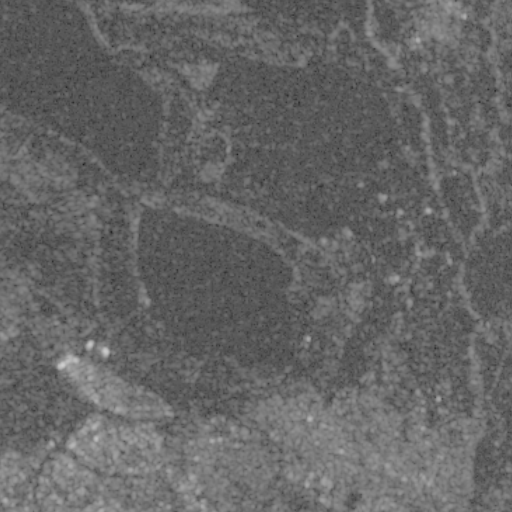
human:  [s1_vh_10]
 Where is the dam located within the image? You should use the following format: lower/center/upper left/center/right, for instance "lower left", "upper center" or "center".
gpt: The dam is located in the center left of the image.
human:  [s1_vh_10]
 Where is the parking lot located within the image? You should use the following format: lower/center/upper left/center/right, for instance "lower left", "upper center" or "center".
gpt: The parking lot is located in the lower left of the image.
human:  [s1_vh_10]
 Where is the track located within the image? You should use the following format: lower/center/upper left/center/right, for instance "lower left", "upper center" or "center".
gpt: The track is located in the lower left of the image.
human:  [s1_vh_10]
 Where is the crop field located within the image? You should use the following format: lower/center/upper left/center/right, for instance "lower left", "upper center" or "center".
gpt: There is no crop field in the image.

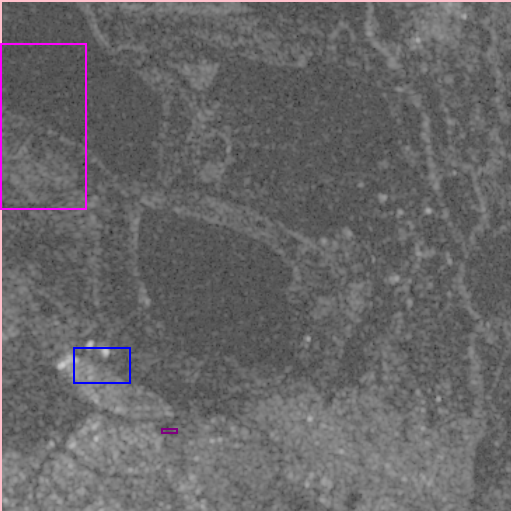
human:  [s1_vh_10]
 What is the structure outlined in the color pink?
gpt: The structure outlined in pink is a crop field.
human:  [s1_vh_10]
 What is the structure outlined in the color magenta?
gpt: The structure outlined in magenta is a park.
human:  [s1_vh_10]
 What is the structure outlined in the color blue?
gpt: The structure outlined in blue is a parking lot.
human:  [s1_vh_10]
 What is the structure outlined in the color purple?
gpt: The structure outlined in purple is a track.
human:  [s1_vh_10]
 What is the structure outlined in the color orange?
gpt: There is no orange outline.